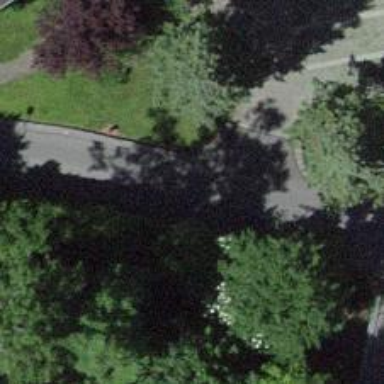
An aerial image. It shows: Asphalt road in living street.